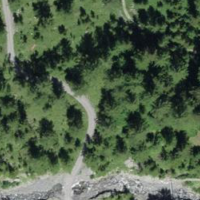
EUNIS habitat code: 44
Species observed at this site:
Dryas octopetala